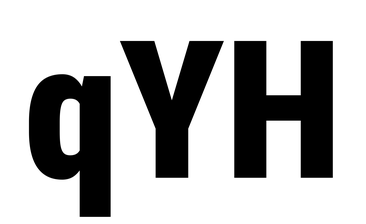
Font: Roboto_Condensed_Black